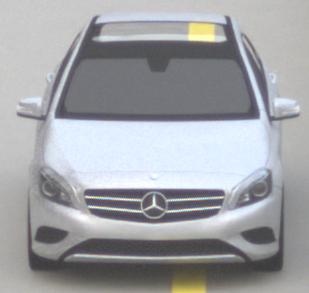
Make: Mercedes-Benz
Model: A 180
Detailed model: A-Class (176)
Model produced from: 2012/09
Model produced until: 2015/07
Doors: 5
Color: white
Road condition: dry road
Daytime: morning or afternoon
Contrast: low contrast